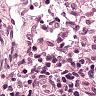
Metastatic tissue present: no